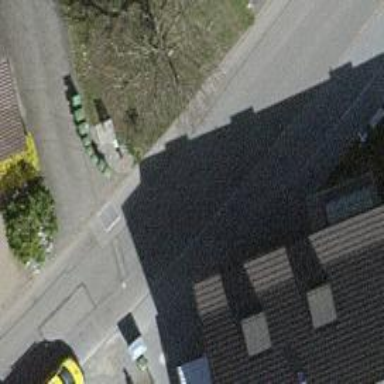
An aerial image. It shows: Public transport stop position.